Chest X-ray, AP view. Patient: 16 years old, sex M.
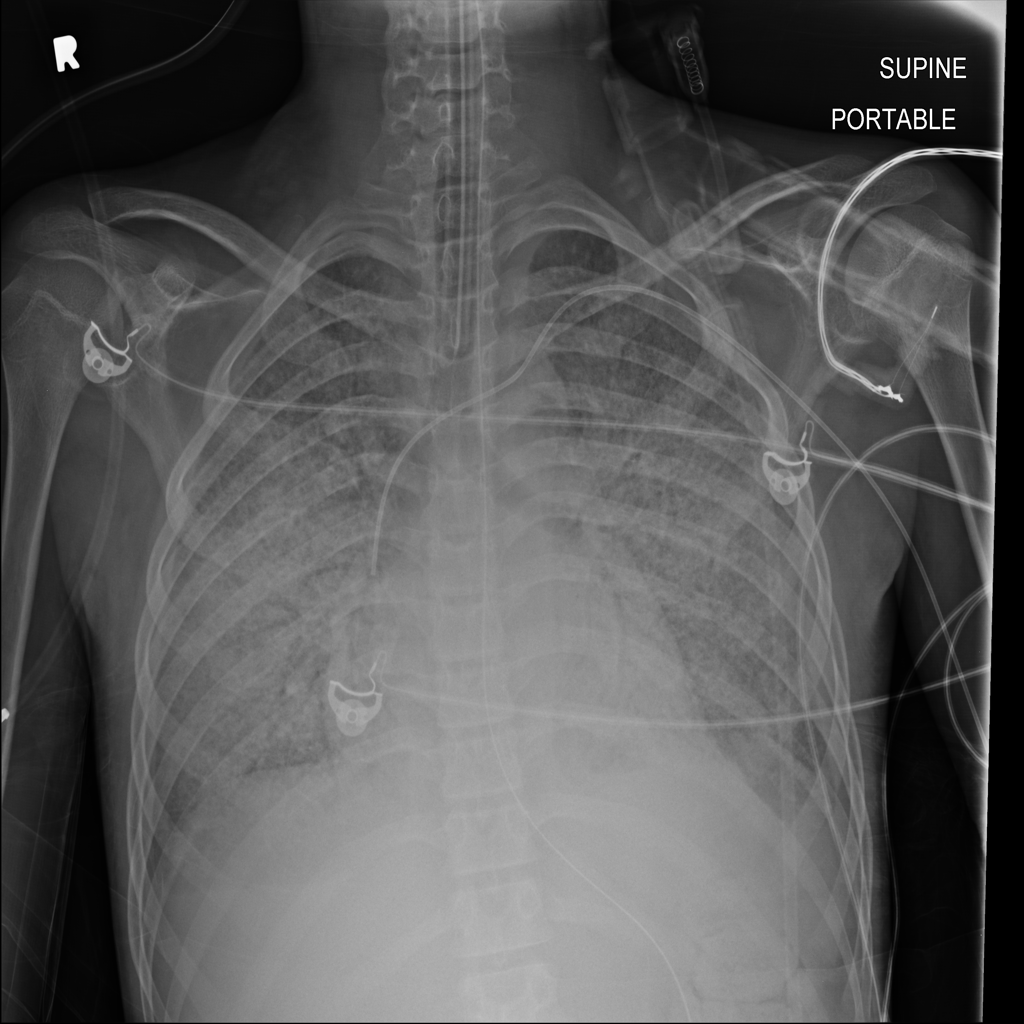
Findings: No Finding